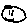
Label: smiley face